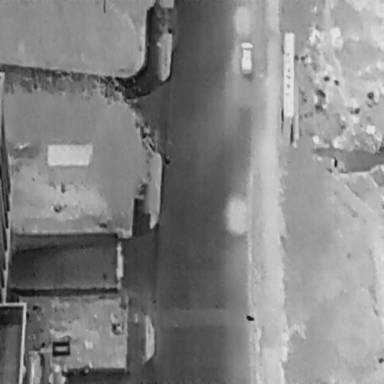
There is a Car in the infrared image.